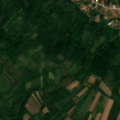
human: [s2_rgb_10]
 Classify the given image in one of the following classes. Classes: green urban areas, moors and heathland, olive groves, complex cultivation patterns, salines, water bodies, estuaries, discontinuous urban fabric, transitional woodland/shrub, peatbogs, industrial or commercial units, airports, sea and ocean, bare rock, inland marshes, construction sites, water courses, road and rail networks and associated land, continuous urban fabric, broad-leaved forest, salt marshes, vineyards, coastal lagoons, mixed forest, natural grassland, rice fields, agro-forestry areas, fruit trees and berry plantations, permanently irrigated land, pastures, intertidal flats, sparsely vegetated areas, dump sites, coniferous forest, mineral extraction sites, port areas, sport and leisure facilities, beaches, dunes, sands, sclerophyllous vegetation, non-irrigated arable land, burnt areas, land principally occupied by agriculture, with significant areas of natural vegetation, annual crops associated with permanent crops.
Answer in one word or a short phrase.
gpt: discontinuous urban fabric, complex cultivation patterns, land principally occupied by agriculture, with significant areas of natural vegetation, broad-leaved forest